Interaction volume radius: 5 \u00c5
Interaction volume height: 25 \u00c5
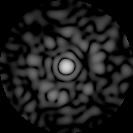
Disorder parameter: 0.8595